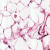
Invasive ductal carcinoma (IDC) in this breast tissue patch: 0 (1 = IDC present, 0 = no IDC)